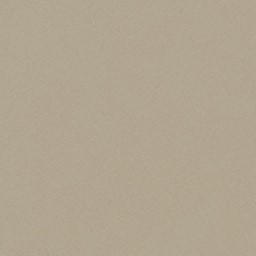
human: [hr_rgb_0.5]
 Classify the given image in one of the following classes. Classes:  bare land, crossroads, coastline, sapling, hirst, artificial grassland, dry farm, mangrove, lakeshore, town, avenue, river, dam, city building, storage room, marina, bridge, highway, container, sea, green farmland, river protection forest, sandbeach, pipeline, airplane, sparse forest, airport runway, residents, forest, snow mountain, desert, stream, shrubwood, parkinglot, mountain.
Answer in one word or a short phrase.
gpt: desert